Field crop: maize
Growth stage: 2
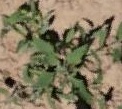
Species: atriplex